Question: So I have a background:

I want this background to appear pretty much like it is and then repeat vertically, but instead of the rest of the background being white, I want it to be the same color as the last color on that gradient.
My CSS:
'''
body {
background-image:url('background.jpg');
background-repeat:repeat-y;
background-size: 20%;
}
'''
This makes it take up 20% of my background size and then leaving a trail of white which I want turned into the last color of the gradient.
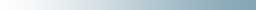
Answer: Add
'''
background-color:#86a6b5;
'''
To you CSS.
Demo: <URL>